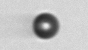
Label: bead